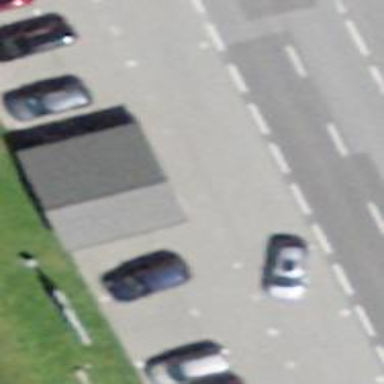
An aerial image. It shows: Bus stop with shelter. It is platform for public transport.